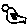
Label: bird